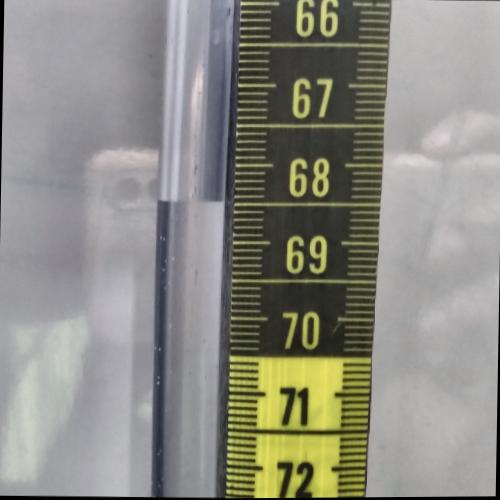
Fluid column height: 68.5 cm